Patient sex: M
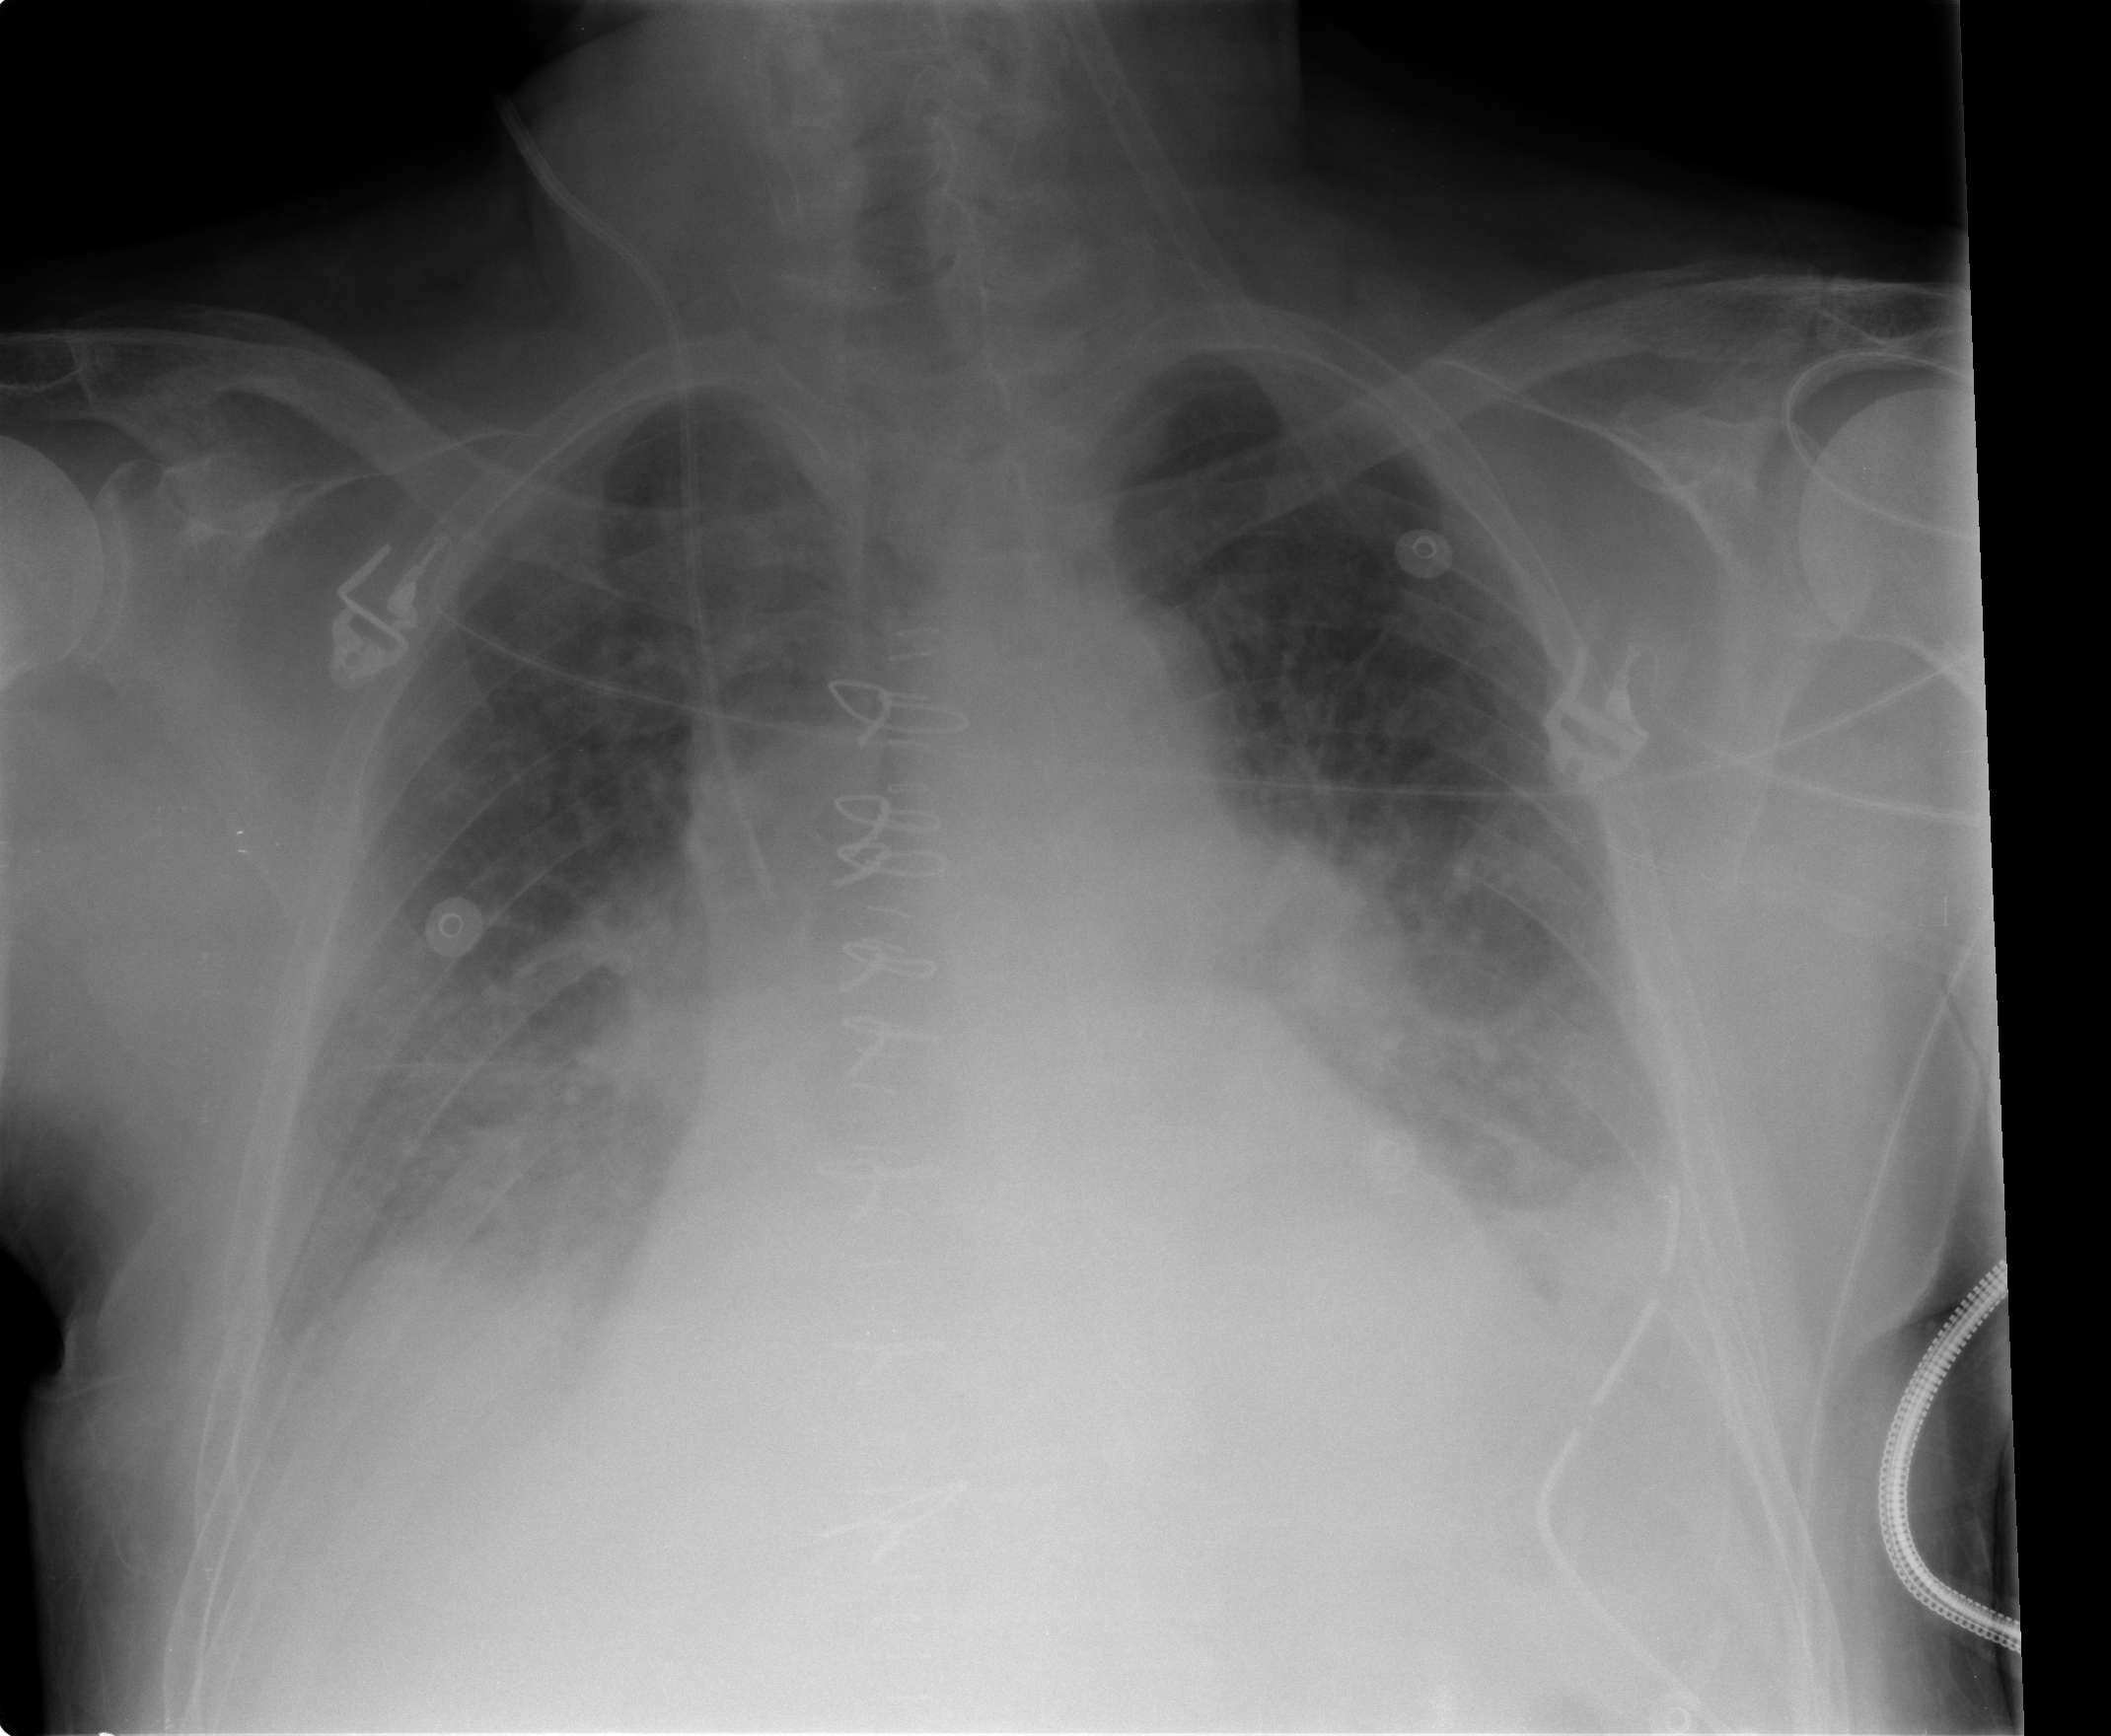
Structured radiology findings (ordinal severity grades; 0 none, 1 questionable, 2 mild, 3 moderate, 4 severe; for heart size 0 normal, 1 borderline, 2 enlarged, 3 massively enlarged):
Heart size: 3
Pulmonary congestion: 3
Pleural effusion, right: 2
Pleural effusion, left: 2
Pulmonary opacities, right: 2
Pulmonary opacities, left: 2
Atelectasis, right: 3
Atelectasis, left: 3